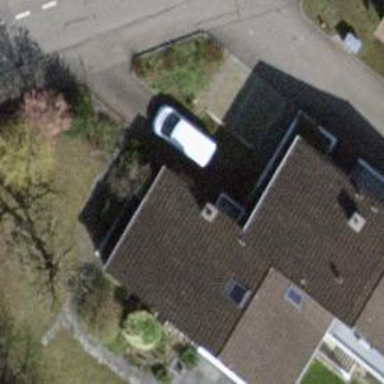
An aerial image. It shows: Terrace building.